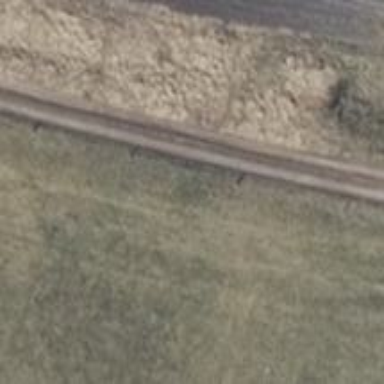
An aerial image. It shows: Track with grade3 tracktype.